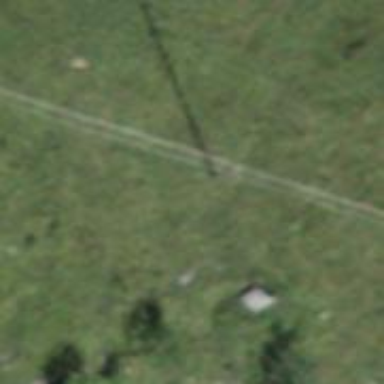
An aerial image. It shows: Power pole.